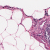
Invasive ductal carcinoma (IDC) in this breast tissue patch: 0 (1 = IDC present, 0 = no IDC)